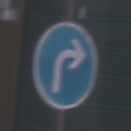
Verkehrszeichen: VorgeschriebeneFahrtrichtungRechts
Umgebung: Outdoor, Urban
Tageszeit: MorningAfternoon
Wetter: PartlyCloudy
Licht: Natural
Jahreszeit: NotSpecified
Kontrast: MediumContrast